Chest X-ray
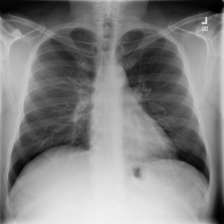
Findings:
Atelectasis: negative
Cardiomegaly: negative
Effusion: negative
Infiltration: negative
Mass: negative
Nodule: negative
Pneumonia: negative
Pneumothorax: negative
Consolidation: negative
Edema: negative
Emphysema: negative
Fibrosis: negative
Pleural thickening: negative
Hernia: negative